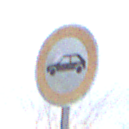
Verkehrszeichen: VerbotPersonenkraftwagen
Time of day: MorningAfternoon
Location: Outdoor (Suburban)
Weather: Overcast
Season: NotSpecified
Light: Natural